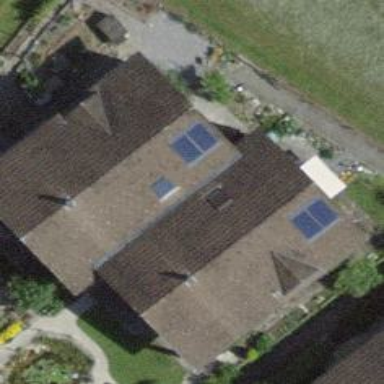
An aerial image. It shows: Solar power generator.